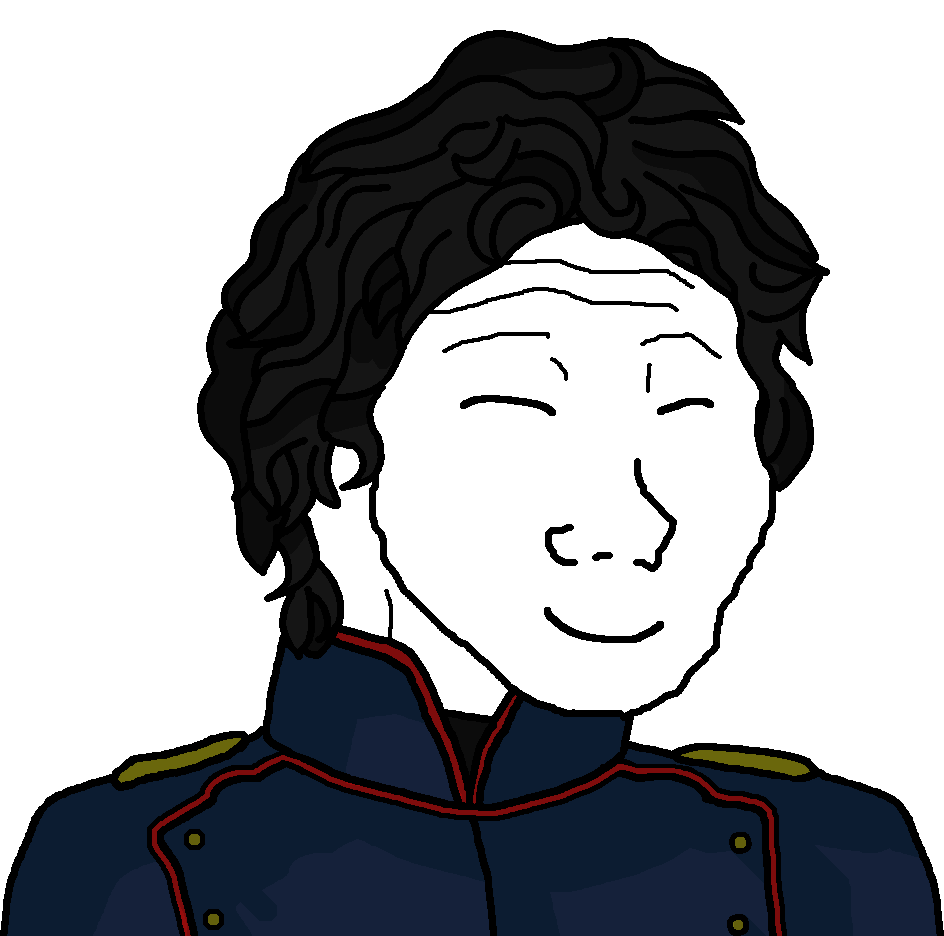
Label: 5_Smugjak